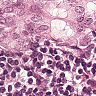
Metastatic tissue present: yes